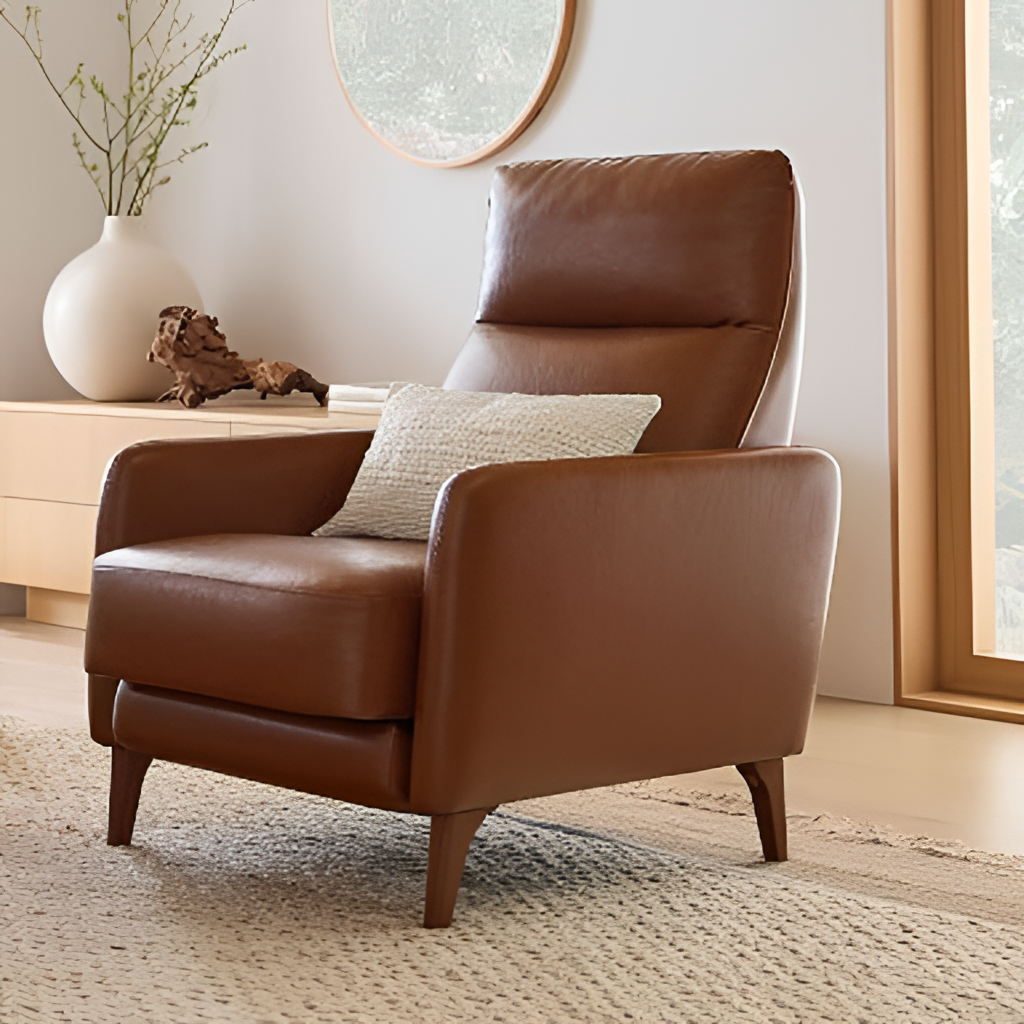
leather armchair, living room, contemporary, wood wood flooring, with plank pattern, paint wallpaper, with solid pattern